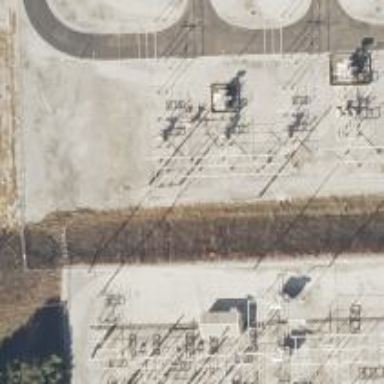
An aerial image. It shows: Switch used for power control.